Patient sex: M
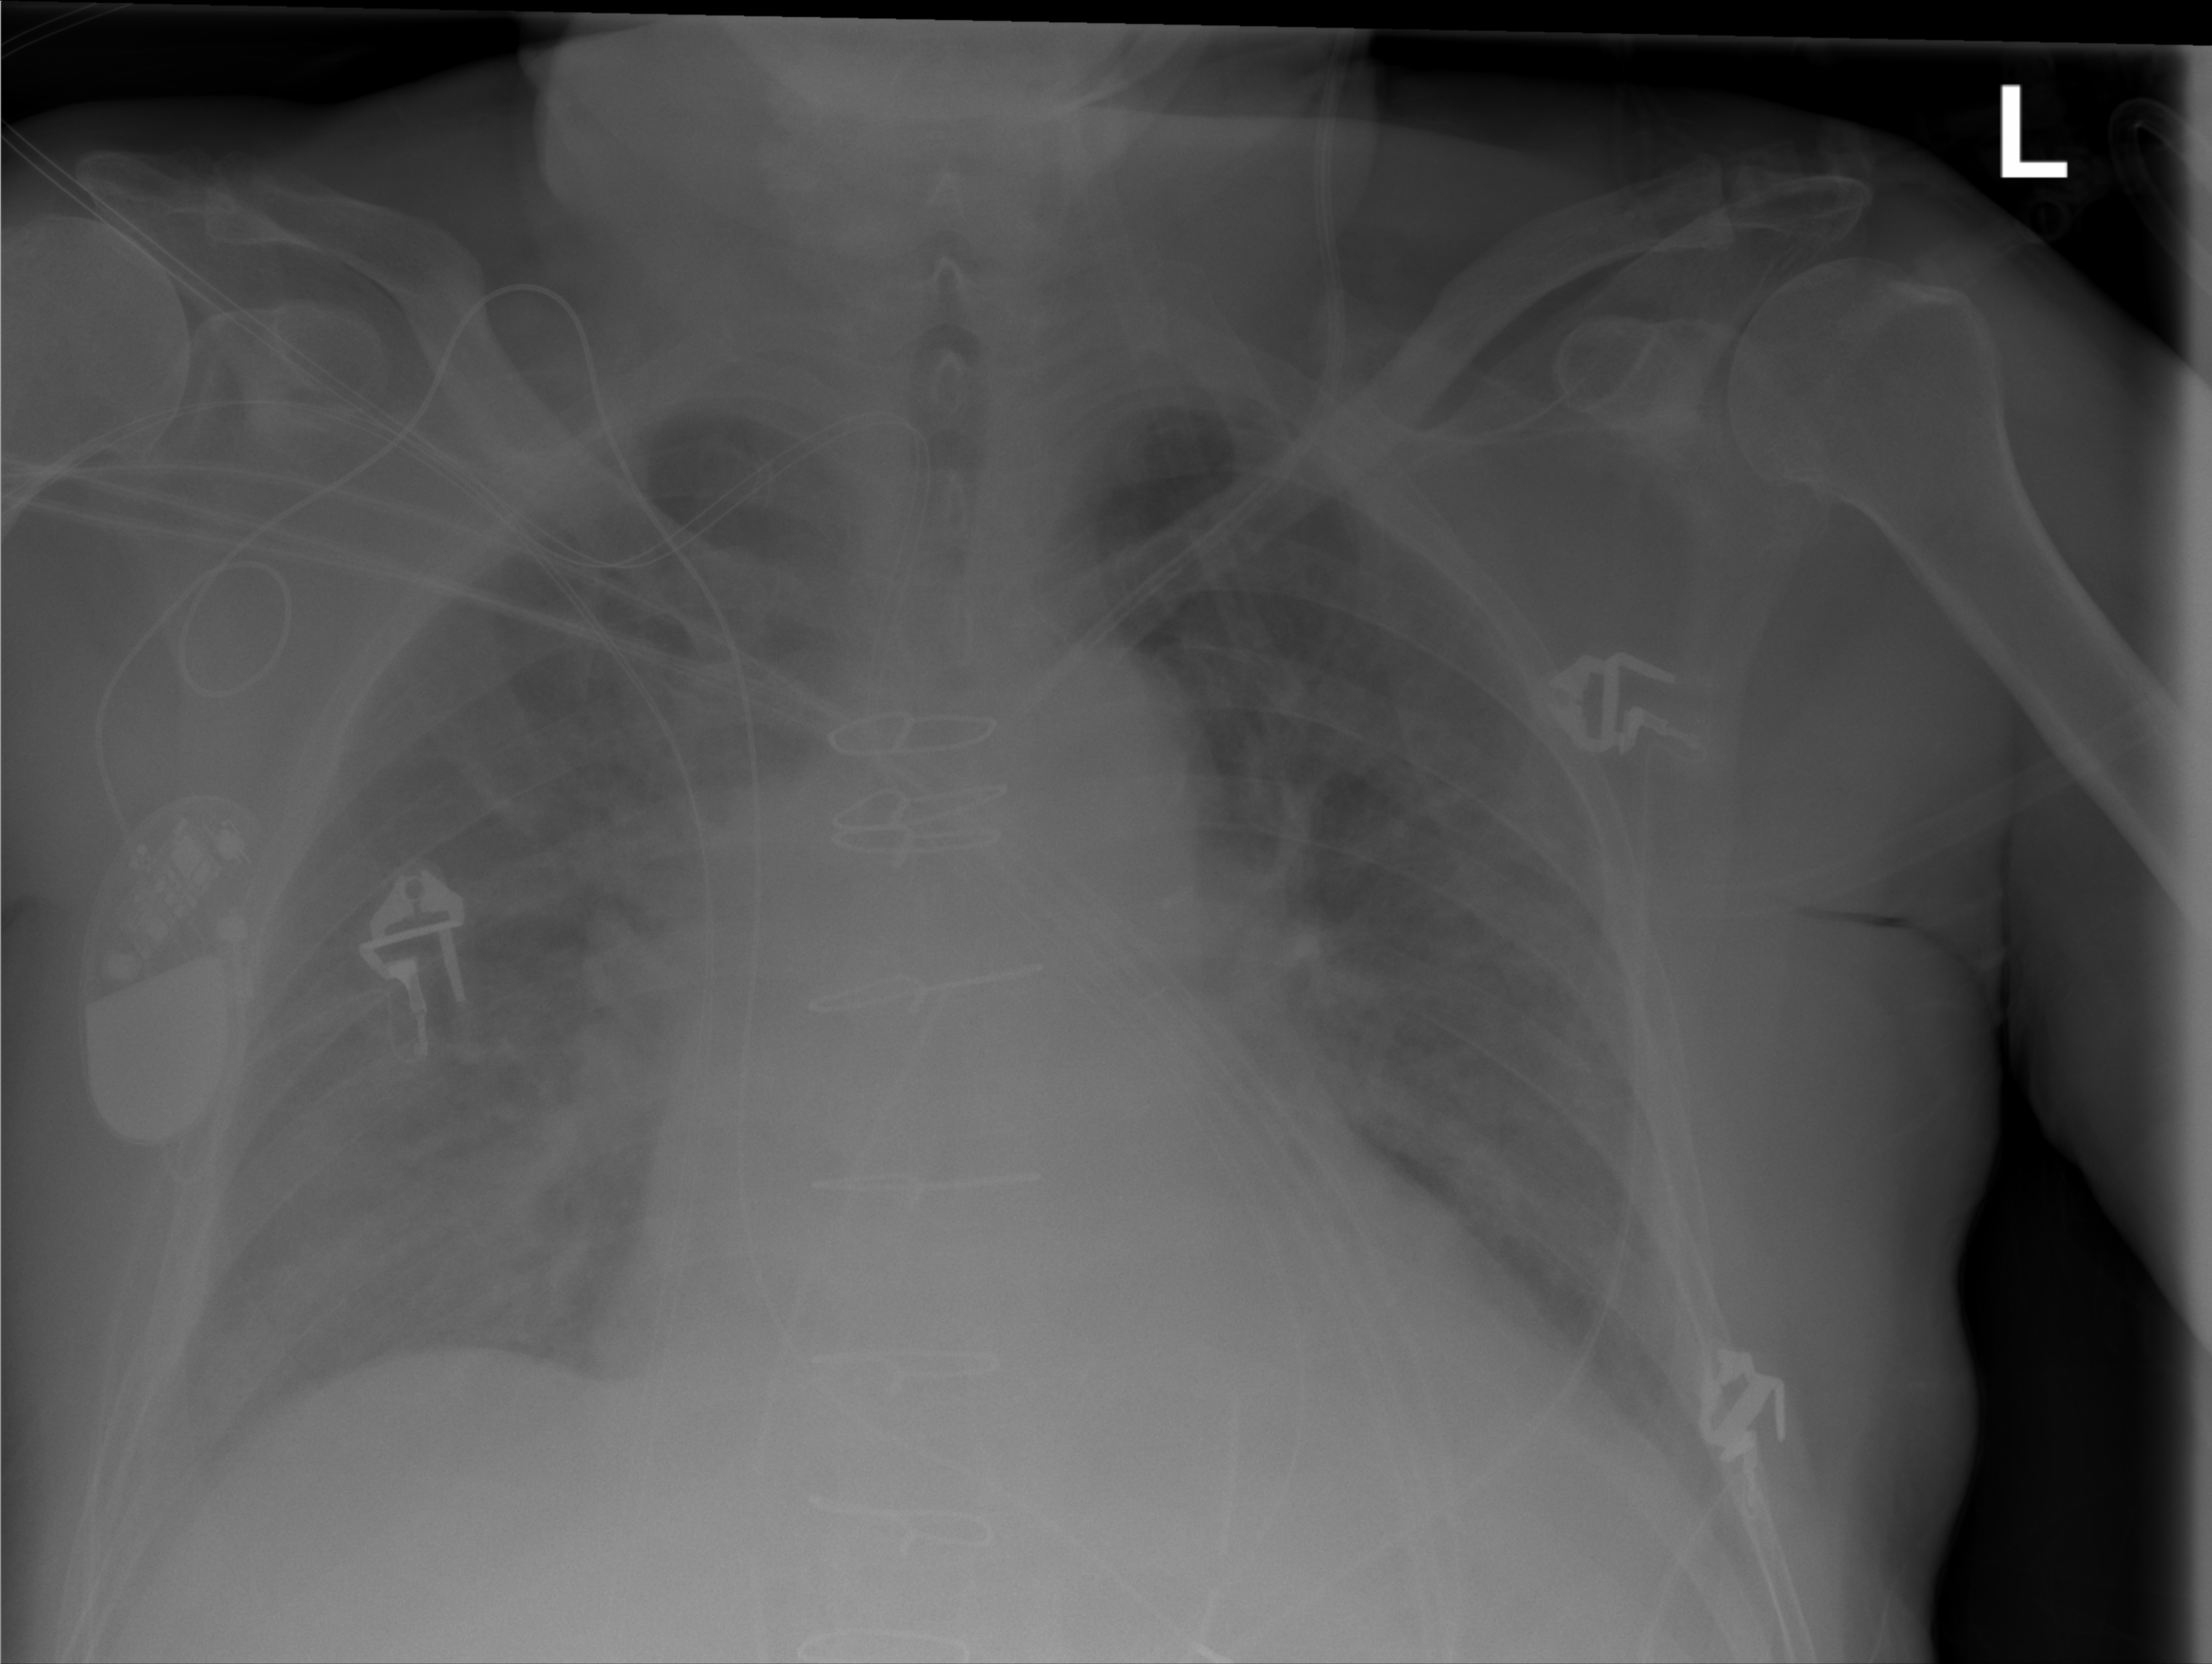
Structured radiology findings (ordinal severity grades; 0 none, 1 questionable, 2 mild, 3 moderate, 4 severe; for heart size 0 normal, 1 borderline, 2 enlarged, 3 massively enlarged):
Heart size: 2
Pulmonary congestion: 2
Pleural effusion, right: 0
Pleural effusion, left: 0
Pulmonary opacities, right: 0
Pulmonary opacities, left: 0
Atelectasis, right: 0
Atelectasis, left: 0